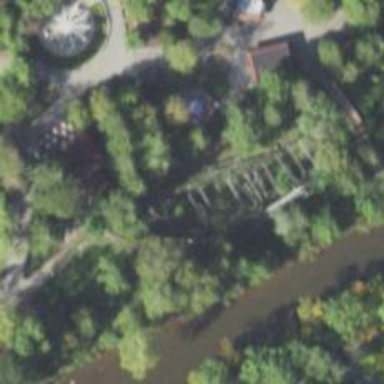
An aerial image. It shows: Narrow-gauge railway running by roller coaster attraction.